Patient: sex F, age 38
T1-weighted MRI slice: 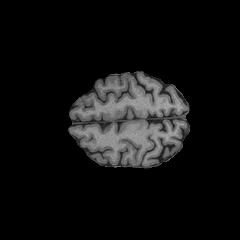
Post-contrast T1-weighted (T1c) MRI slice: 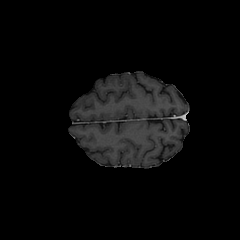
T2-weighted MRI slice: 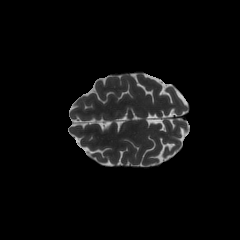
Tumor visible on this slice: no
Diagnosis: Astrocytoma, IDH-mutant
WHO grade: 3